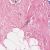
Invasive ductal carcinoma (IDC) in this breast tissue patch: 0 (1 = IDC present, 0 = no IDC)